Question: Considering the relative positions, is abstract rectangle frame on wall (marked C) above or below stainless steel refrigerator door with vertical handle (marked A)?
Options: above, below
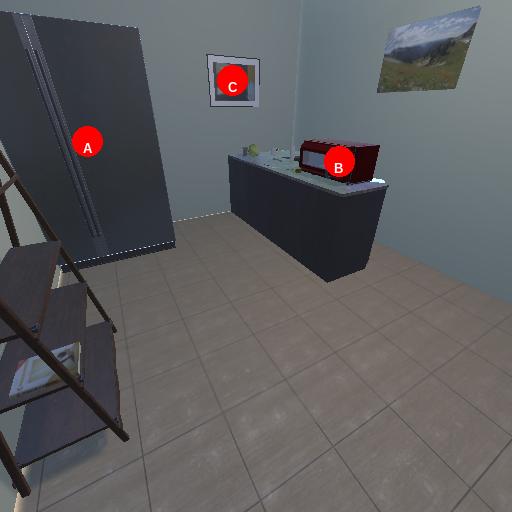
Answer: above